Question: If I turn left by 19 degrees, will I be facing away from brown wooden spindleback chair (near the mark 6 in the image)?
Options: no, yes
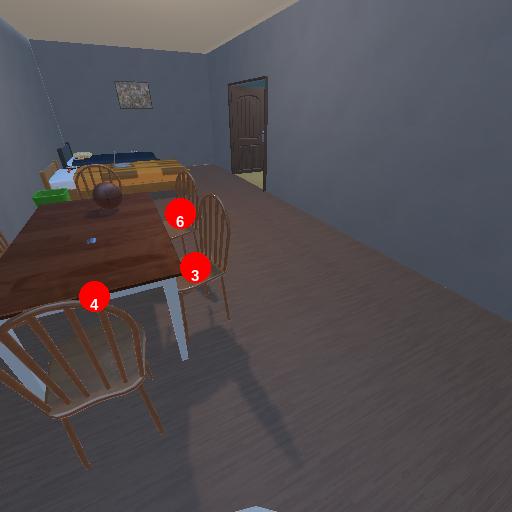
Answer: no